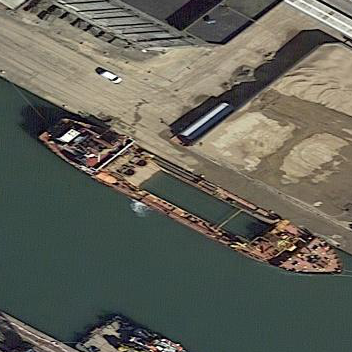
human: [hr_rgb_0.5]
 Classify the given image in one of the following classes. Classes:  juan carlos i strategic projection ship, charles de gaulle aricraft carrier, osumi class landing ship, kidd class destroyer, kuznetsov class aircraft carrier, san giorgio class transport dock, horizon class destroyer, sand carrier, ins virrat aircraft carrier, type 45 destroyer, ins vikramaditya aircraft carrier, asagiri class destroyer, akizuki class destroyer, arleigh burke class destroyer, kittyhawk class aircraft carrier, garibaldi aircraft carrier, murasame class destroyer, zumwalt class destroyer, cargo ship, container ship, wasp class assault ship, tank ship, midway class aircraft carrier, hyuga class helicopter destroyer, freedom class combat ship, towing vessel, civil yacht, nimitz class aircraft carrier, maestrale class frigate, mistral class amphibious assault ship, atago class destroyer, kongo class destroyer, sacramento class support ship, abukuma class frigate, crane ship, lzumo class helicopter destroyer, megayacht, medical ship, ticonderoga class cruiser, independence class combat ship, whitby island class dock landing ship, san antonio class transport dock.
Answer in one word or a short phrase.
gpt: Sand carrier